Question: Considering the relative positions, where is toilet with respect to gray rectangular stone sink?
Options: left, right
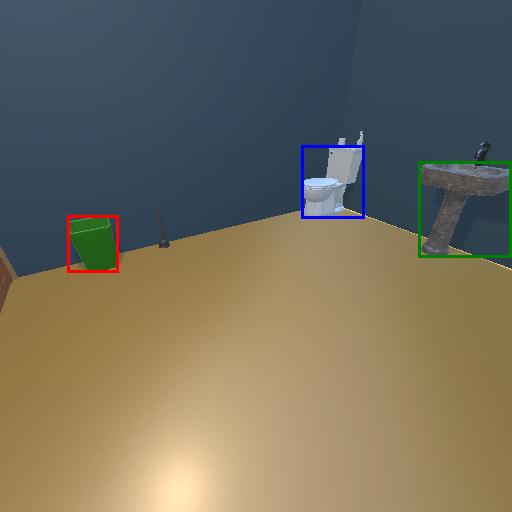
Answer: left